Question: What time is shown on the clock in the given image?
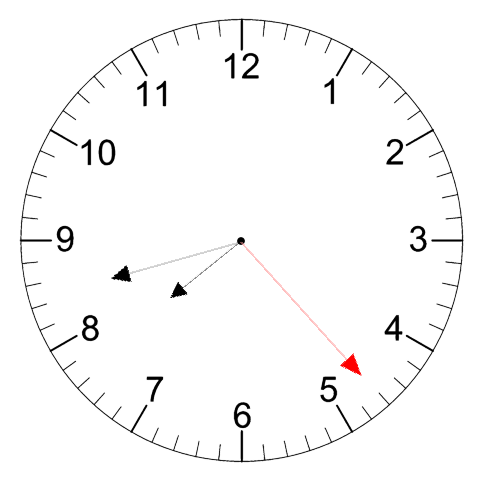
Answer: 07:42:23